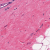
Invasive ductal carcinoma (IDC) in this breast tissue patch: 0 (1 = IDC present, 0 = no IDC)